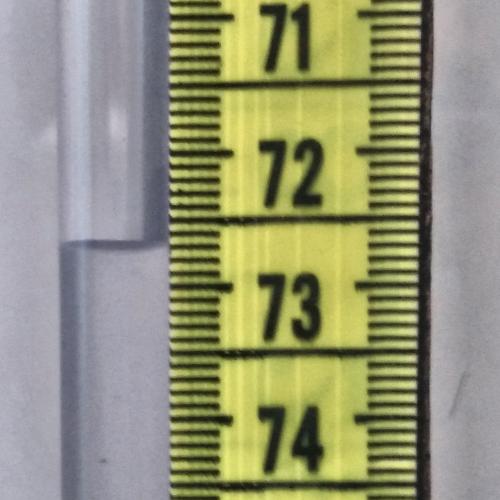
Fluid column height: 72.7 cm